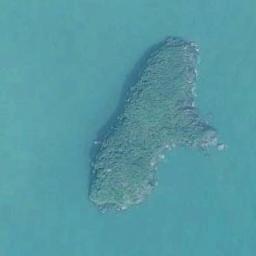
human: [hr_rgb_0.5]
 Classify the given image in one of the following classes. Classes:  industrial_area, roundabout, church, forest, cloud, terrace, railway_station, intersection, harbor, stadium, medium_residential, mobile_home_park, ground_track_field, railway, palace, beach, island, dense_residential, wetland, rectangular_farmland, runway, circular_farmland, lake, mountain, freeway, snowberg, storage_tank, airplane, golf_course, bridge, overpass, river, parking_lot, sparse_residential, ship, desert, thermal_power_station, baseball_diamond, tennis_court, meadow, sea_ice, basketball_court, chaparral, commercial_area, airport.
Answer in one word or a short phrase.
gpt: island